Interaction volume radius: 5 \u00c5
Interaction volume height: 20 \u00c5
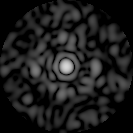
Disorder parameter: 0.8477